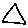
Label: triangle